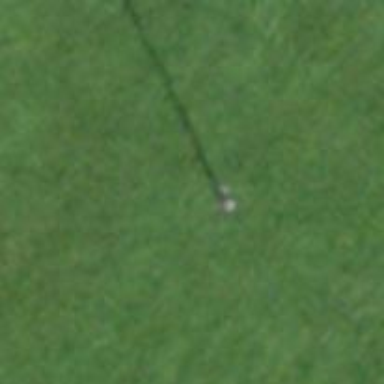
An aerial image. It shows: Power pole.